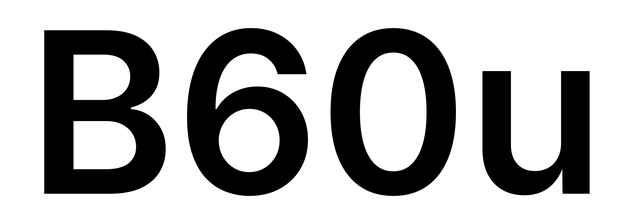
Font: Inter_SemiBold